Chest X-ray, AP view. Patient: 33 years old, sex F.
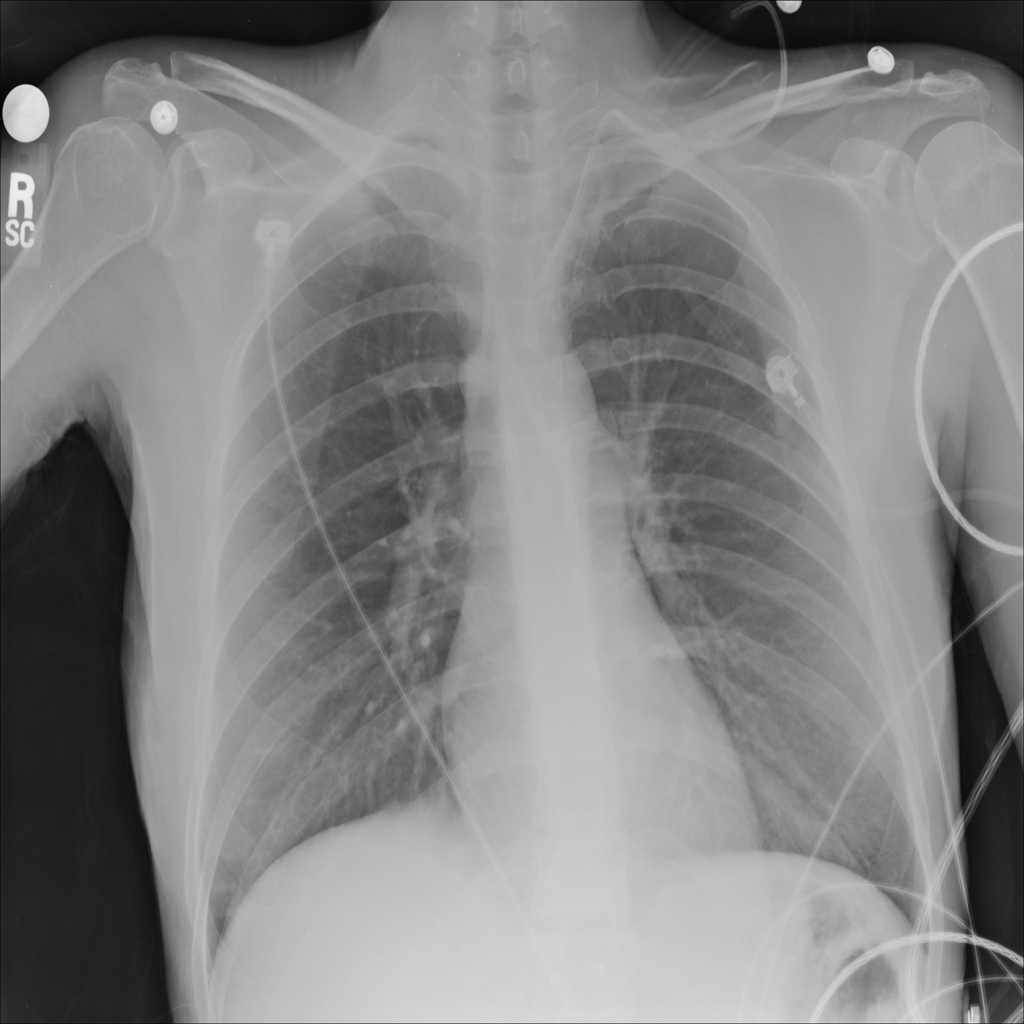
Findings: No Finding